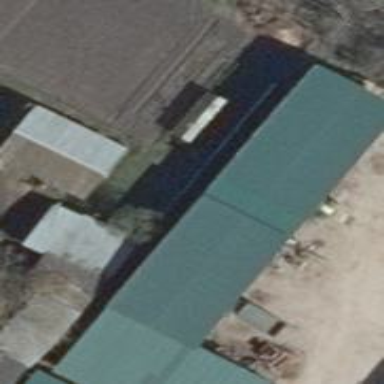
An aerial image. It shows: Part of building.